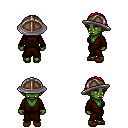
a pixel art fantasy rpg character, female body template, orc, green skin, brown robe, teal pants, red parted hairstyle, chain helm, brown slippers, four views (front, back, left, right), 2x2 character sprite sheet, small pixel art, hard edges, no anti-aliasing